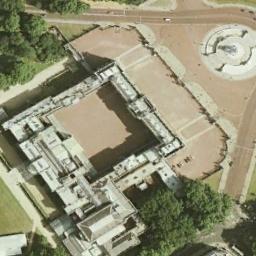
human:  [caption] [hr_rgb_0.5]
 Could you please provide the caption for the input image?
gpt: The white palace has a courtyard and a fountain is in front of the palace .

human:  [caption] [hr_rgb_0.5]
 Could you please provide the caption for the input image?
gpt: At the back of the palace is a lawn, And in front is a brown vacant lot .

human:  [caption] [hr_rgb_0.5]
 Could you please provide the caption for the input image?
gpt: There are many trees near the palace .

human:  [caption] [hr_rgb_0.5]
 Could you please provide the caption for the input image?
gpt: The palace is on the bare land next to some trees .

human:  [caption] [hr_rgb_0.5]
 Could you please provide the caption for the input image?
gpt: There are some green trees beside the white palace .